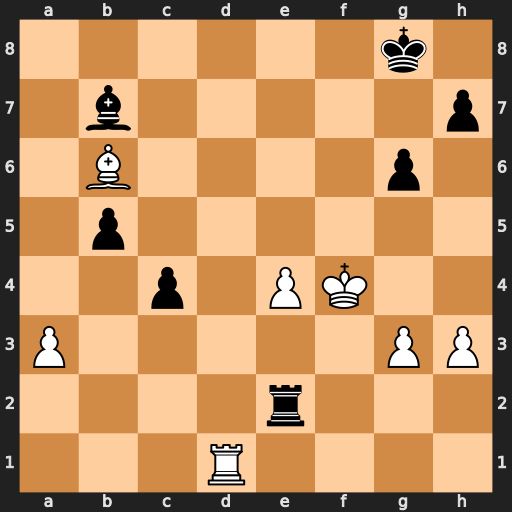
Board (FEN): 6k1/1b5p/1B4p1/1p6/2p1PK2/P5PP/4r3/3R4
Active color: w
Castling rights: -
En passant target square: -
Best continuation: Rd8+ Kf7 Rd7+ Ke6 Rxb7